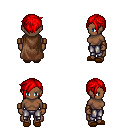
a pixel art fantasy rpg character, female body template, human, dark skin, brown cape, metal pants, red pixie cut hairstyle, leather bracers, brown slippers, four views (front, back, left, right), 2x2 character sprite sheet, small pixel art, hard edges, no anti-aliasing